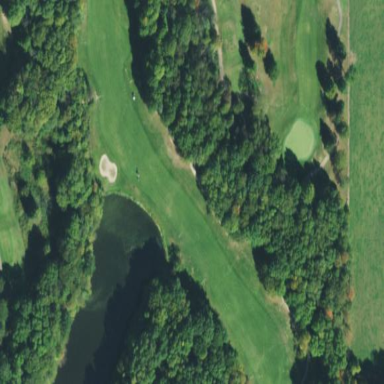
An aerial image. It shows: Golf fairway surrounded by grass.